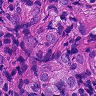
Metastatic tissue present: yes